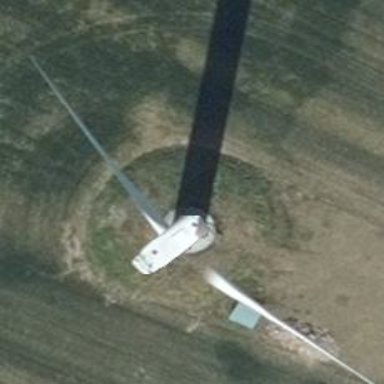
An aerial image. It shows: Wind generator in the form of horizontal axis wind turbine.